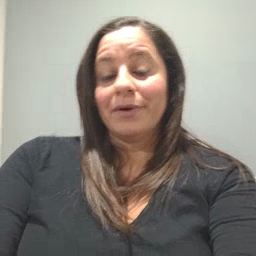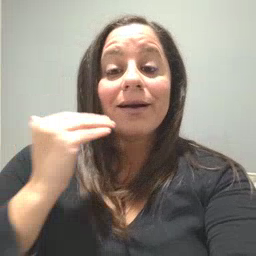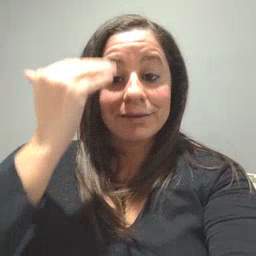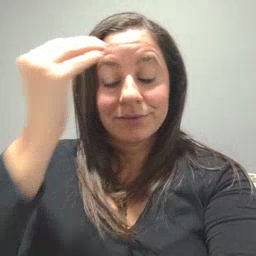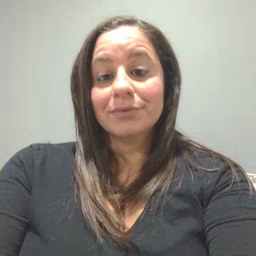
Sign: head